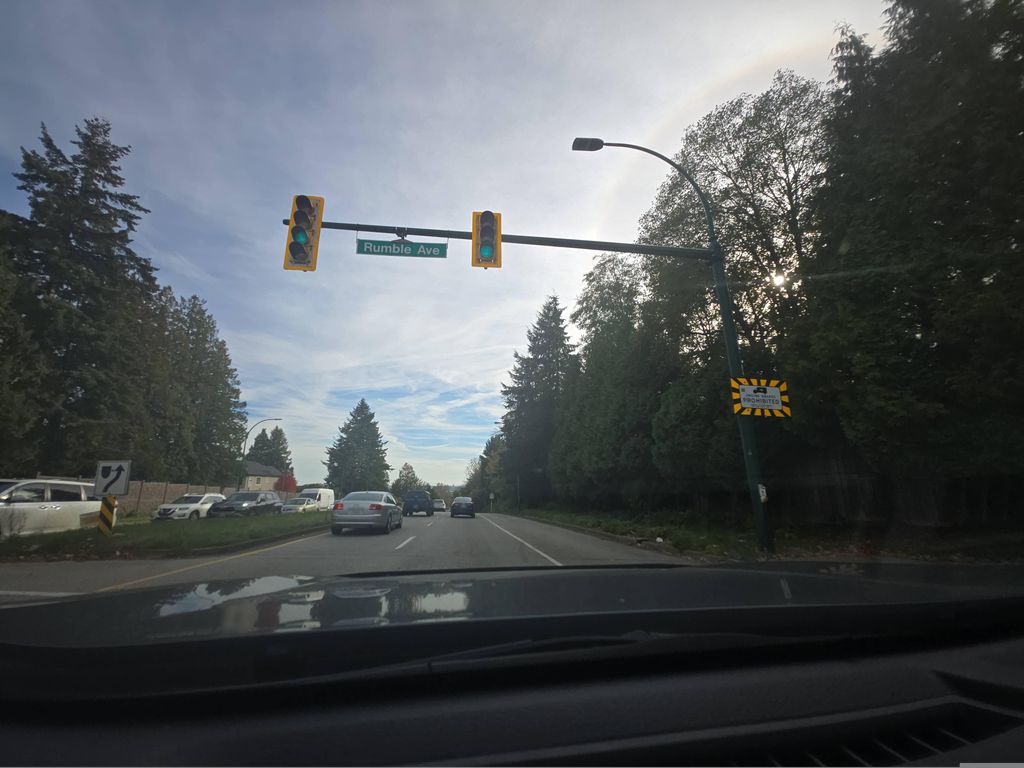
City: vancouver